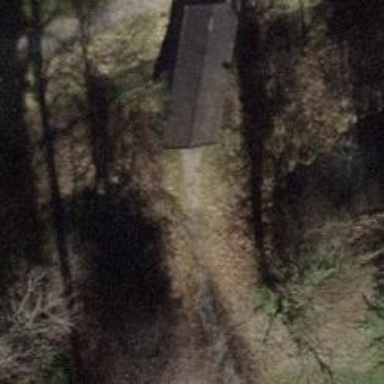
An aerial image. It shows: Covered bridge on path.